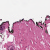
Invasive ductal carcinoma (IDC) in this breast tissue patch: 0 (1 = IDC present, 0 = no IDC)